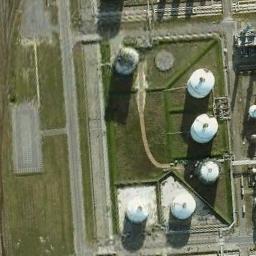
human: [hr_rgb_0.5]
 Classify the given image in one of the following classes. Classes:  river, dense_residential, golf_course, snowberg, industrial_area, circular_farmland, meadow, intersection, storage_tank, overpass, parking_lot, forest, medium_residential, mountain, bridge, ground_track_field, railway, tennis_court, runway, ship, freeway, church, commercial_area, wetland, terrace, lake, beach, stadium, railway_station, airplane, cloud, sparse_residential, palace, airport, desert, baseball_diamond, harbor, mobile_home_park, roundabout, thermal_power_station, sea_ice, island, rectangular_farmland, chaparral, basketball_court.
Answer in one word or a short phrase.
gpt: storage_tank